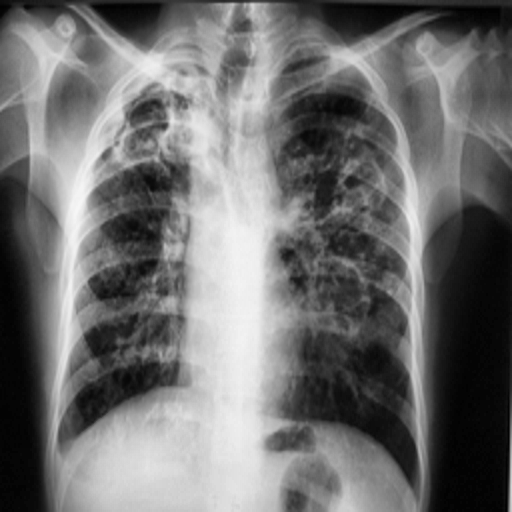
Finding: TUBERCULOSIS